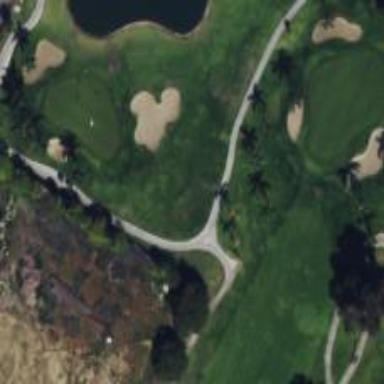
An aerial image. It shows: Path designated for golf carts.